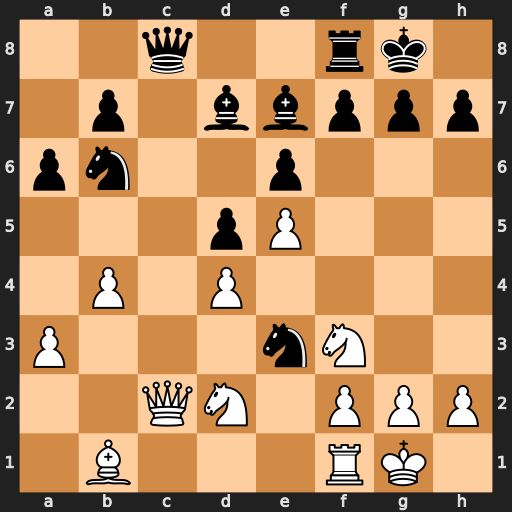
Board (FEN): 2q2rk1/1p1bbppp/pn2p3/3pP3/1P1P4/P3nN2/2QN1PPP/1B3RK1
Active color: w
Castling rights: -
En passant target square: -
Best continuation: Qxh7#